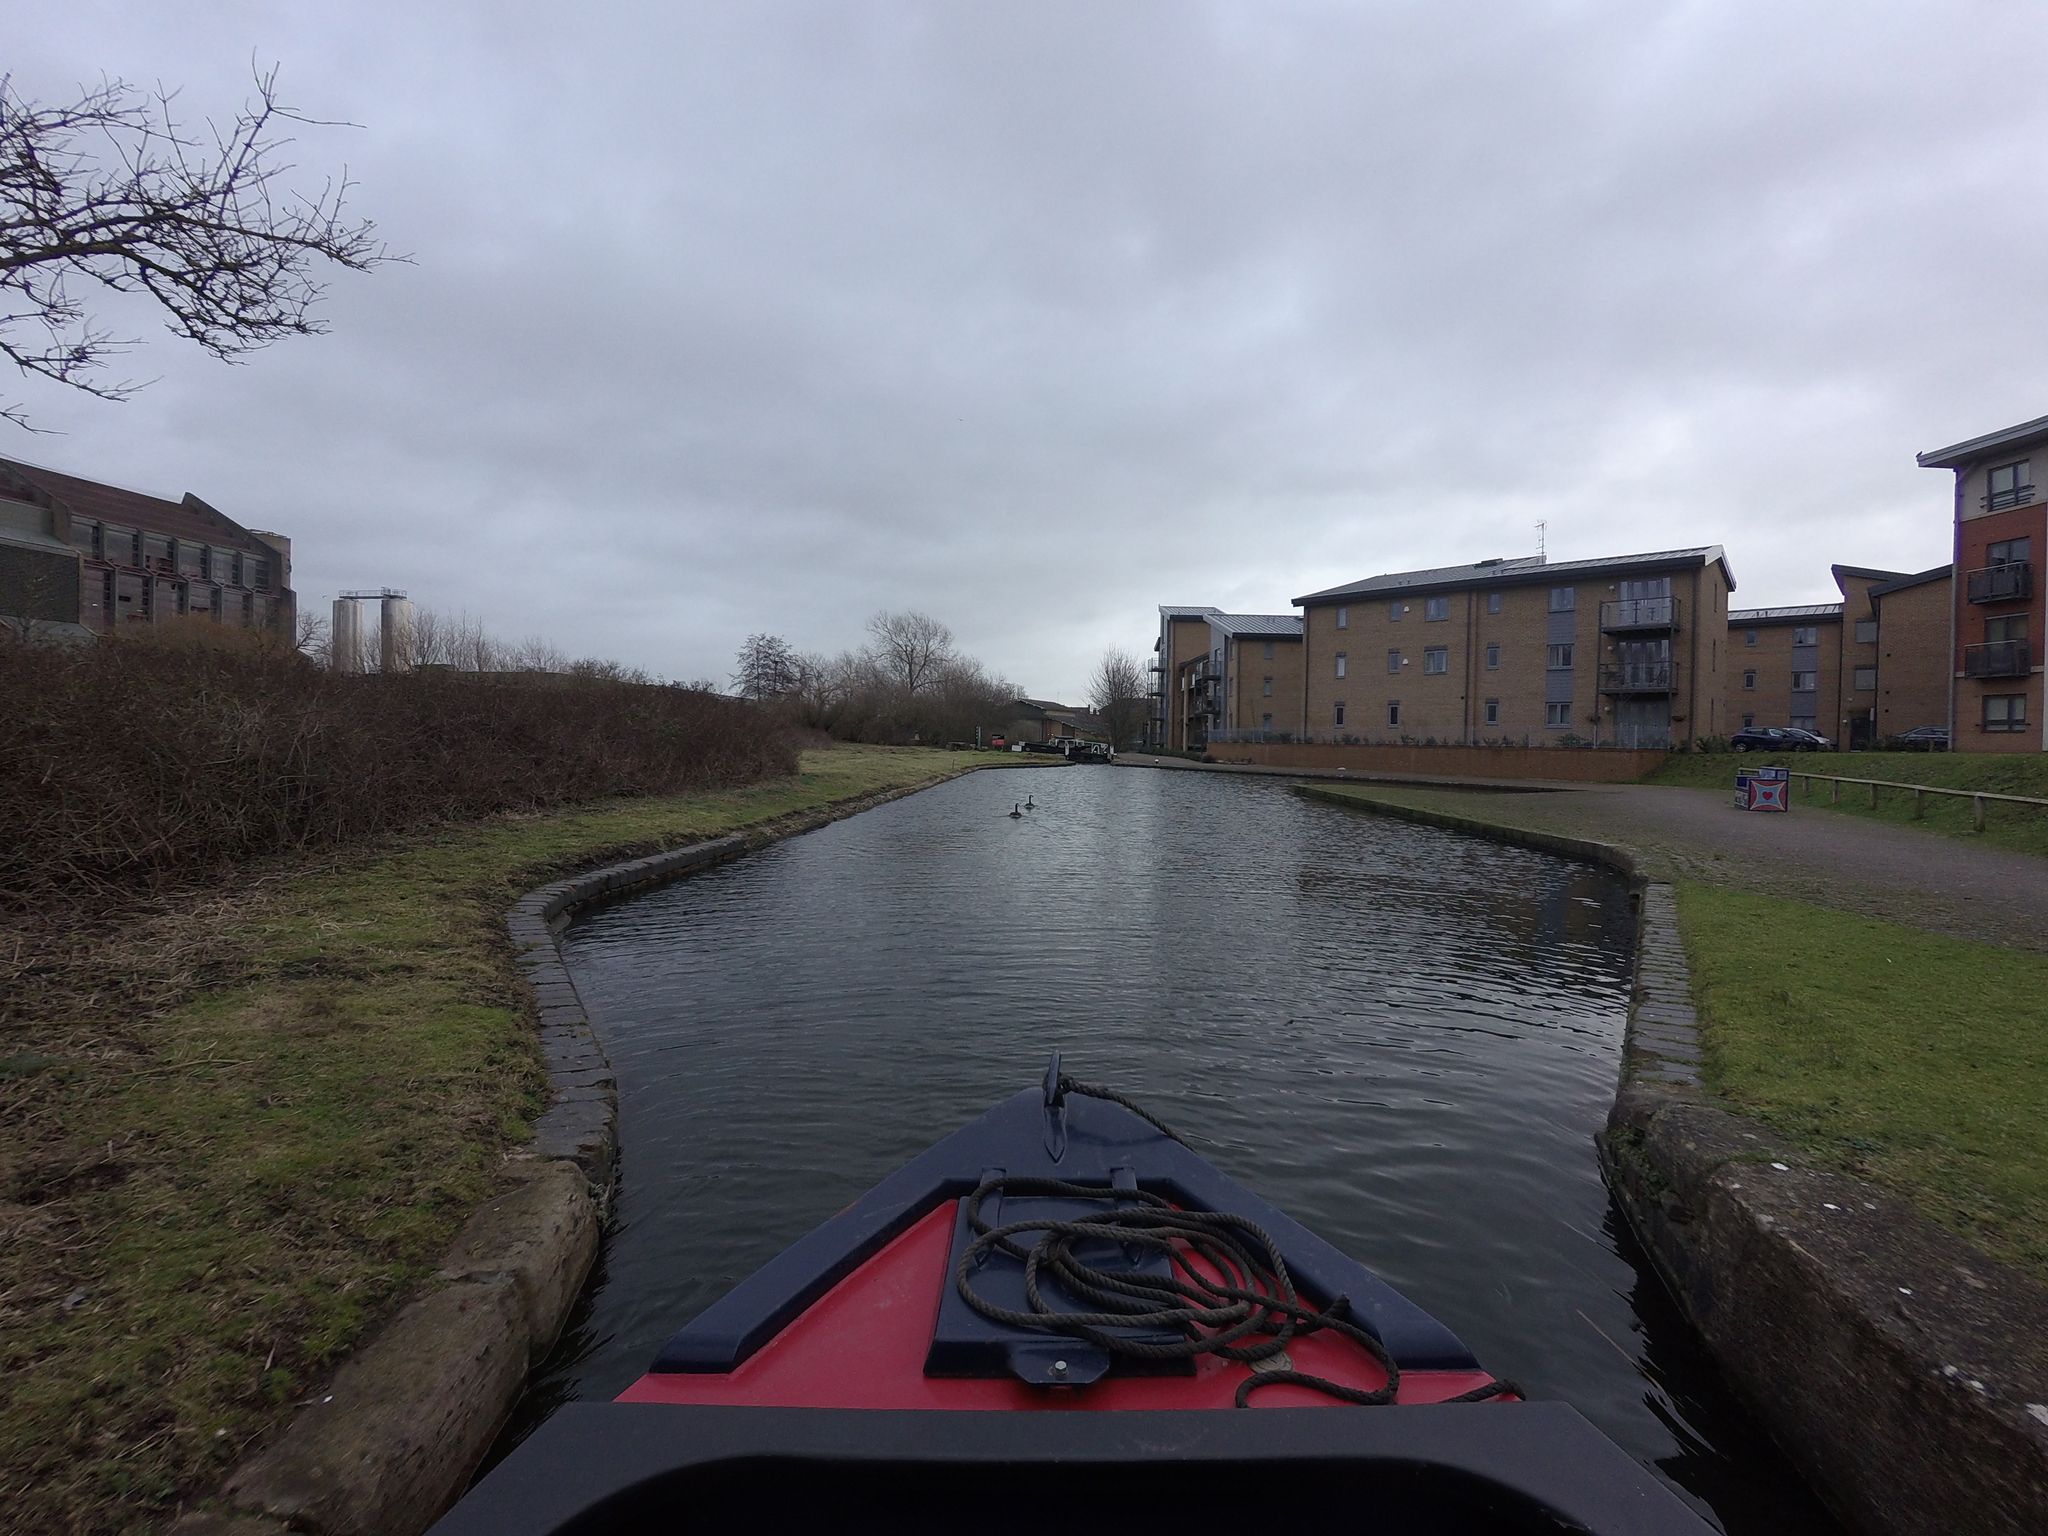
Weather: cloudy
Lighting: day
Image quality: good
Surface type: walking surface
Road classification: bridleway
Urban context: urban centre
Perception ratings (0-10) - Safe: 3.9, Lively: 7.37, Beautiful: 3.1, Boring: 3.73, Depressing: 6.38, Wealthy: 2.26